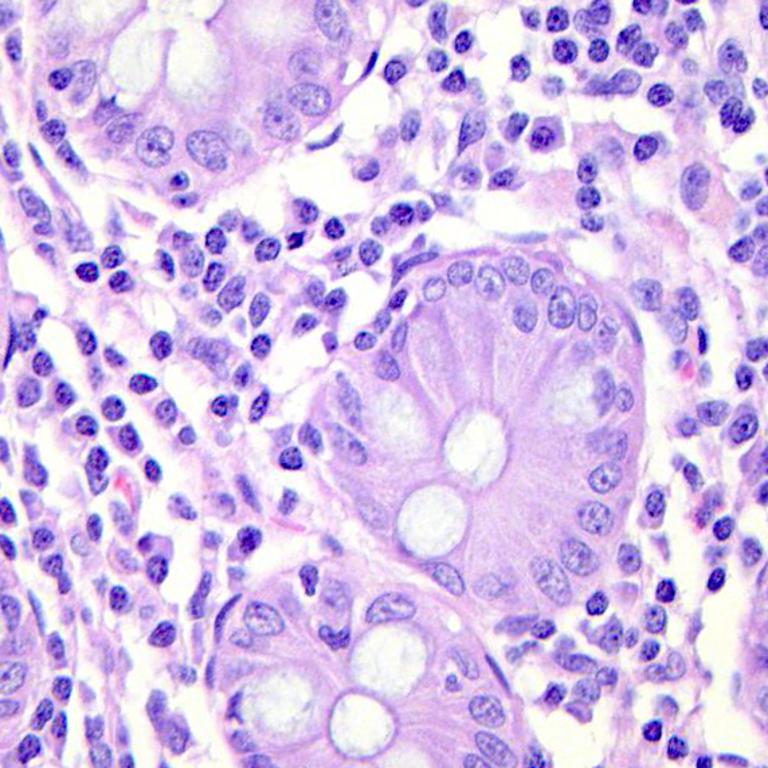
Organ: colon
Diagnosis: benign